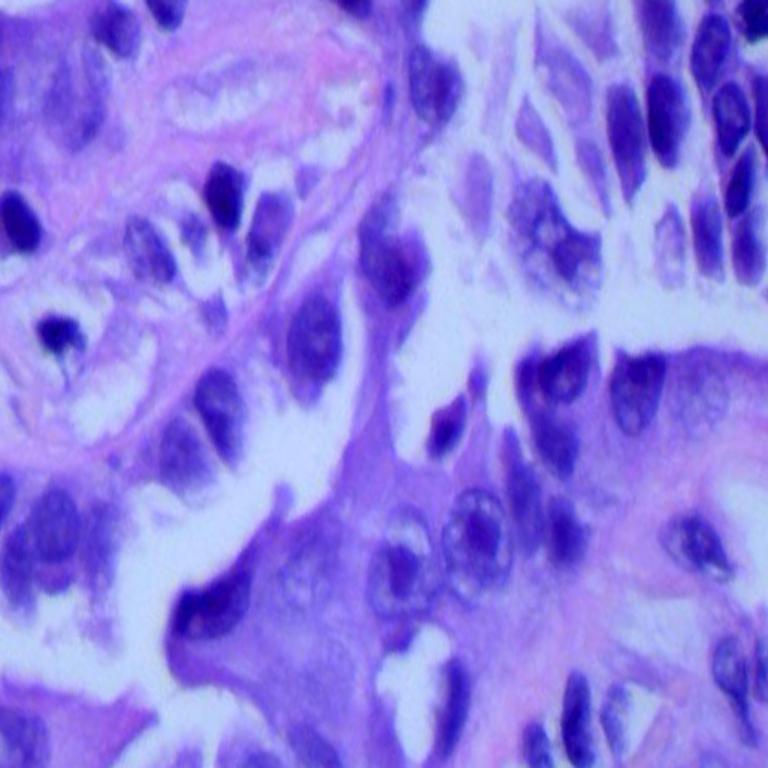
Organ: lung
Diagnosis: adenocarcinomas